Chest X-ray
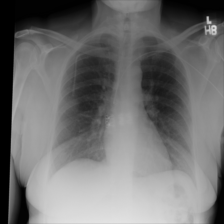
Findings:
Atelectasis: negative
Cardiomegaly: negative
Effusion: negative
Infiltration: negative
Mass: negative
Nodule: negative
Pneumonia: negative
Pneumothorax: negative
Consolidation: negative
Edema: negative
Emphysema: negative
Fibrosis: negative
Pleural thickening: negative
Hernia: negative